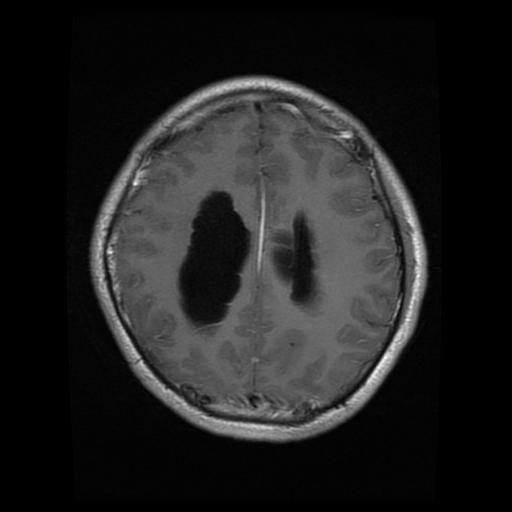
Label: glioma